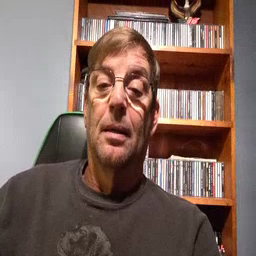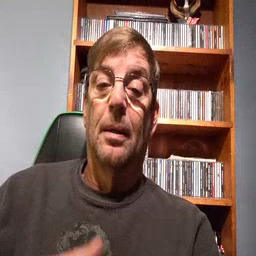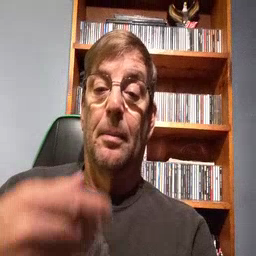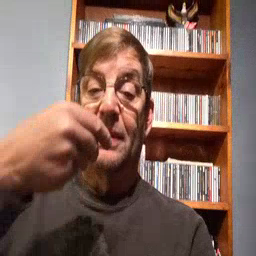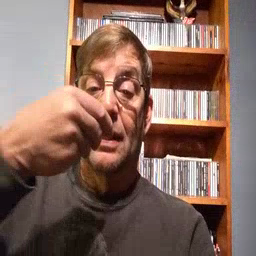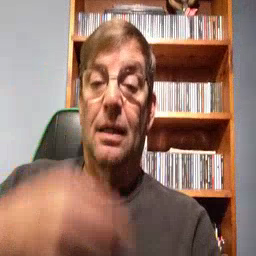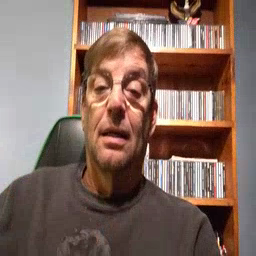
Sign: pizza